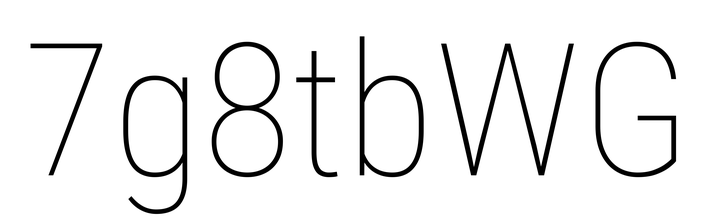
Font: Roboto_Condensed_Thin